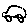
Label: car